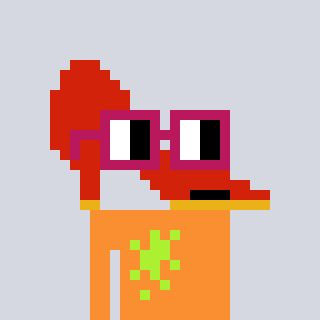
a pixel art character with square dark red glasses, a highheel-shaped head and a orange-colored body on a cool background